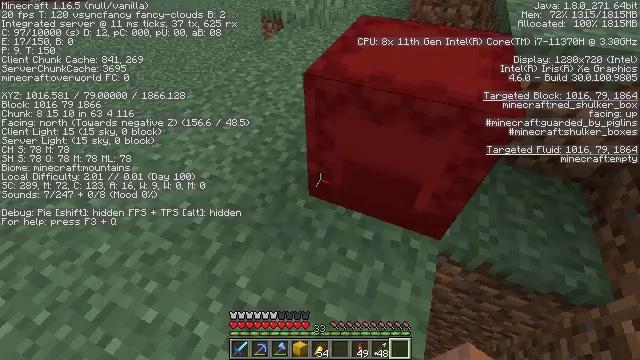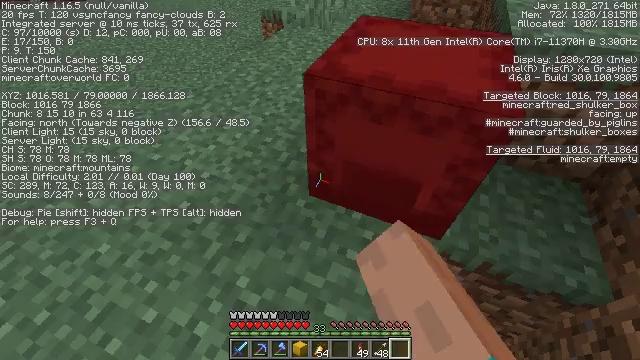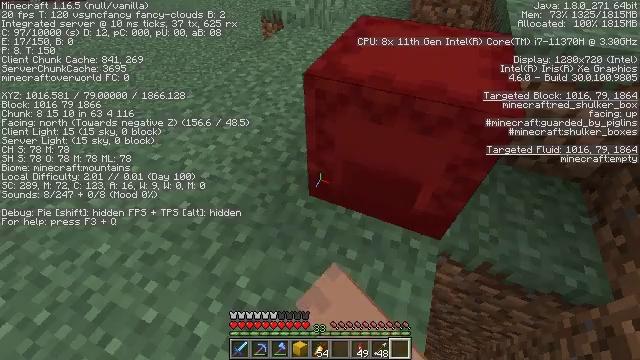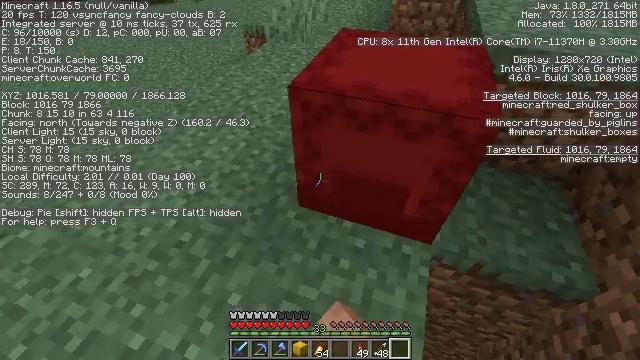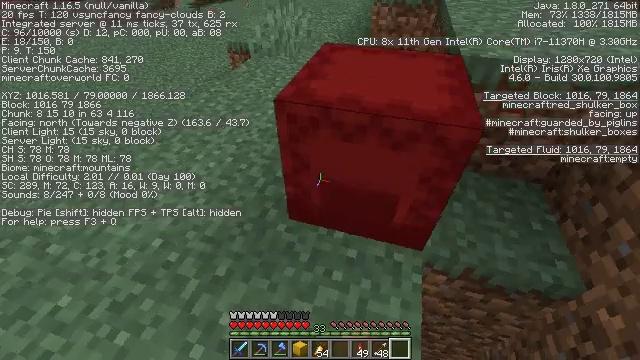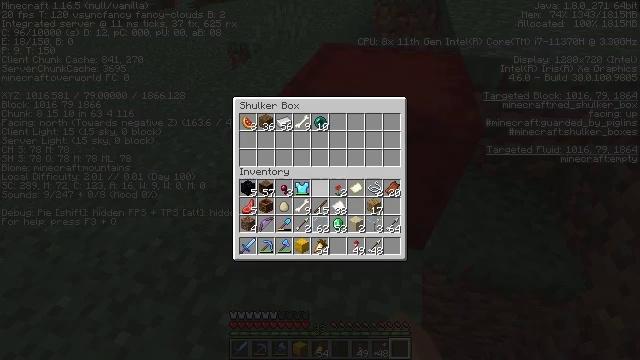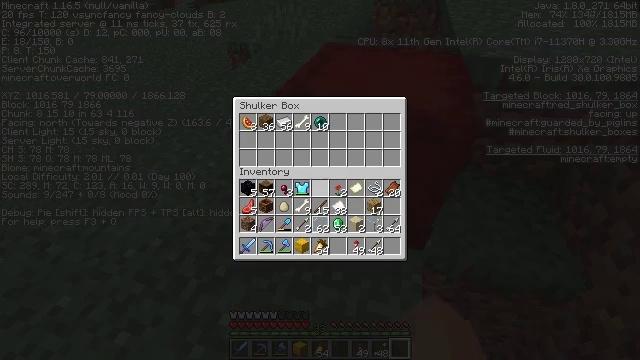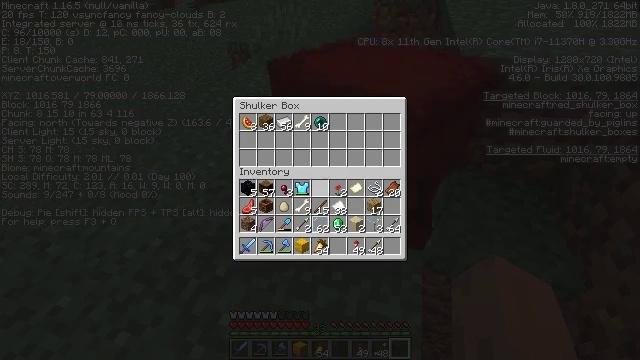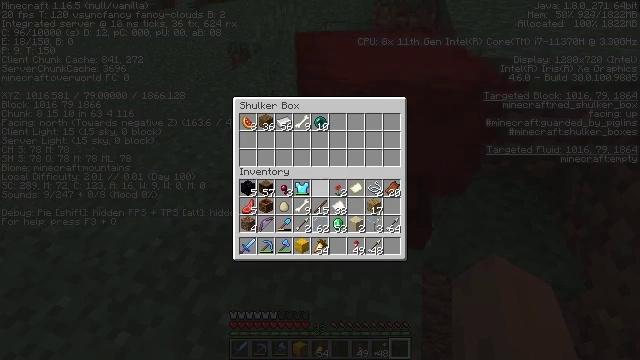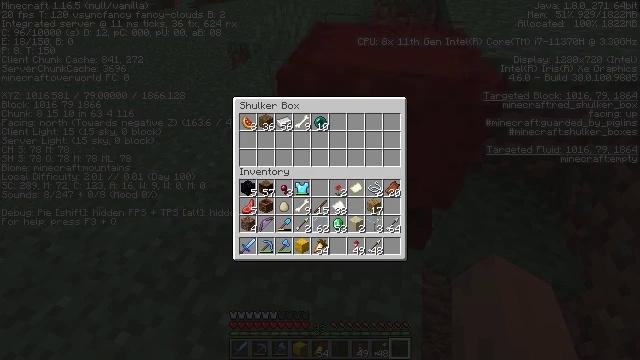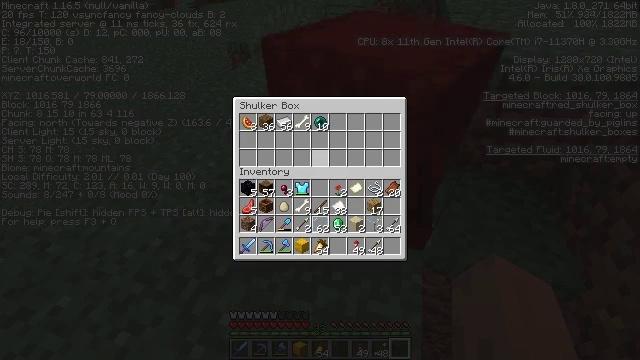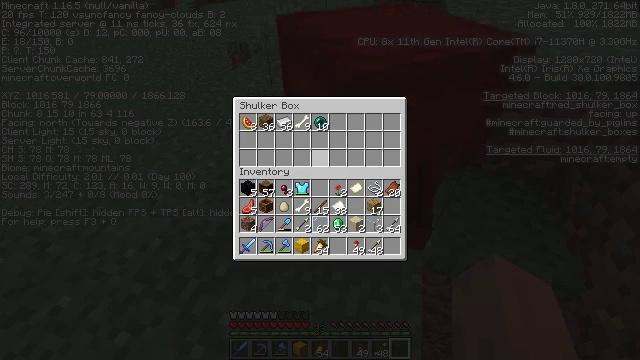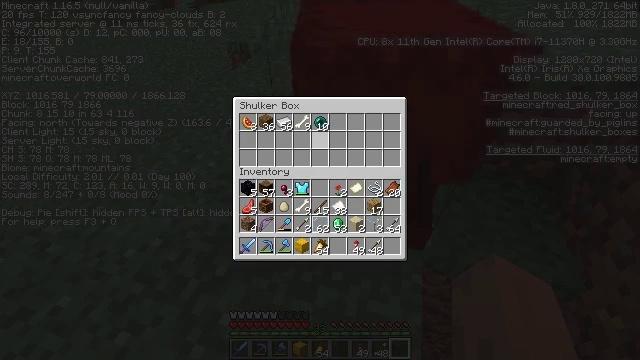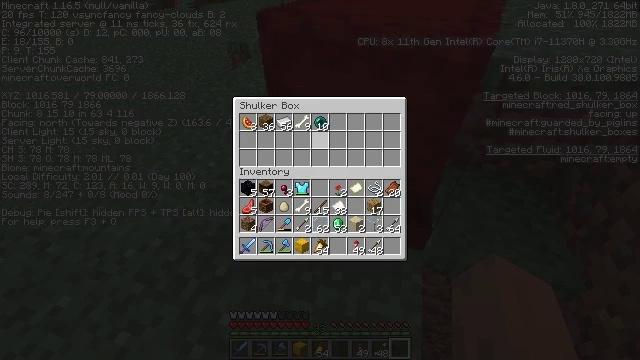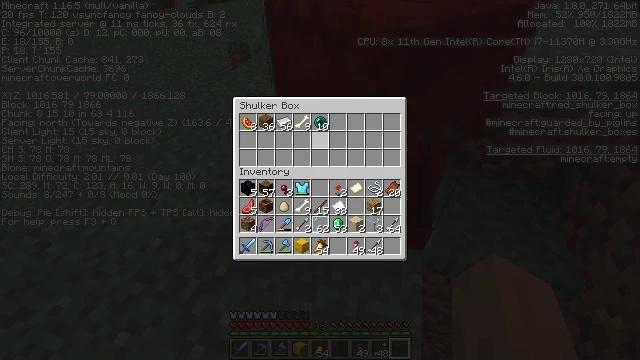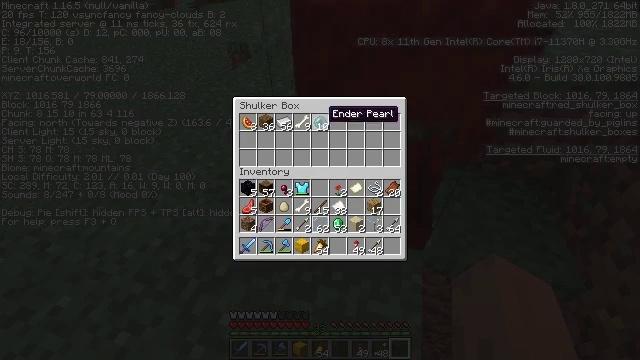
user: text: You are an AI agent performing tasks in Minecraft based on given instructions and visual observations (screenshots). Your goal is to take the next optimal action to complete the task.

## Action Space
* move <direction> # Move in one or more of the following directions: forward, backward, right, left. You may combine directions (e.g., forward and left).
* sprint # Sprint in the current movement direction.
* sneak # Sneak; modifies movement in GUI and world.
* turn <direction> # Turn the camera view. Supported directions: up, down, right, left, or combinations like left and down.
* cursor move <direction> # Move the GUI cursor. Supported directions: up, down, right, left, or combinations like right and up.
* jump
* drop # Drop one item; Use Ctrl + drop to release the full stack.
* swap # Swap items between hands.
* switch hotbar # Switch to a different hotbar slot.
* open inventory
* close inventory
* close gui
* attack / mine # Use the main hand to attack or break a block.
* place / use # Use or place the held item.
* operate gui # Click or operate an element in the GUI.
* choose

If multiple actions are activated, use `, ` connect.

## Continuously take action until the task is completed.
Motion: motion action
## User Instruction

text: Destroy the red shulker box for reuse.
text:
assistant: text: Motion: use / place
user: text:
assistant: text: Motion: no_op
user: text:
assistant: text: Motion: turn right and up
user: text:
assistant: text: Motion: turn right and up
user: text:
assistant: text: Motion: open gui
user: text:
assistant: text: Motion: no_op
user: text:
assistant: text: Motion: no_op
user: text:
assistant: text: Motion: no_op
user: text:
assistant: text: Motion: cursor move up
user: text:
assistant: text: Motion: cursor move up
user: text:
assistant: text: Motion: no_op
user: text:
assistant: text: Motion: cursor move left and up
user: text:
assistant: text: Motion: sneak
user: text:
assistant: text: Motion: sneak
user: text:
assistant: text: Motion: sneak, cursor move up
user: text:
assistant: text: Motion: sneak
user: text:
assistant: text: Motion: sneak, operate gui
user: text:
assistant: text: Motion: sneak, operate gui
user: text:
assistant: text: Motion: sneak, operate gui
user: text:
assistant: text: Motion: sneak
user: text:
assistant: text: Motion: close gui
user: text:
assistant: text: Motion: turn right and down, open inventory
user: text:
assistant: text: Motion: turn right, open inventory
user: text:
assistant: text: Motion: turn right
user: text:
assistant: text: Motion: turn up, switch to hotbar 2
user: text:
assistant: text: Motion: turn up, switch to hotbar 2
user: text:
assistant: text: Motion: turn up, switch to hotbar 2
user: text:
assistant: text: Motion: turn up
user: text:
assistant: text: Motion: no_op
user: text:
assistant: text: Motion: no_op